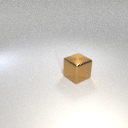
large brown metal cube